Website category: restaurant
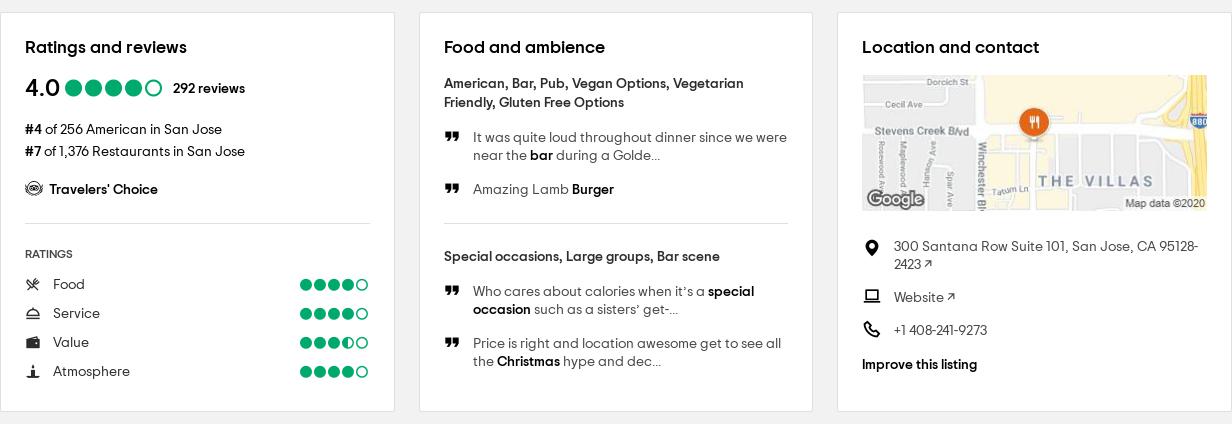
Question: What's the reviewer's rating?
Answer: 4.0

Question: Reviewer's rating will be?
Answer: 4.0

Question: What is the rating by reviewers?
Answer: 4.0

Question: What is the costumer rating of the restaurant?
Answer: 4.0

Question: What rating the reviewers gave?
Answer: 4.0

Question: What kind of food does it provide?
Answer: American, Bar, Pub, Vegan Options, Vegetarian Friendly, Gluten Free Options

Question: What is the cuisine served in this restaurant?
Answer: American, Bar, Pub, Vegan Options, Vegetarian Friendly, Gluten Free Options

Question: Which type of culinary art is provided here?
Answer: American, Bar, Pub, Vegan Options, Vegetarian Friendly, Gluten Free Options

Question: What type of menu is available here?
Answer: American, Bar, Pub, Vegan Options, Vegetarian Friendly, Gluten Free Options

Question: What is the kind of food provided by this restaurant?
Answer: American, Bar, Pub, Vegan Options, Vegetarian Friendly, Gluten Free Options

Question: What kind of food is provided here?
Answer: American, Bar, Pub, Vegan Options, Vegetarian Friendly, Gluten Free Options

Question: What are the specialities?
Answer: American, Bar, Pub, Vegan Options, Vegetarian Friendly, Gluten Free Options

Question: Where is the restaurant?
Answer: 300 Santana Row Suite 101, San Jose, CA 95128-2423

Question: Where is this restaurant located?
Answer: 300 Santana Row Suite 101, San Jose, CA 95128-2423

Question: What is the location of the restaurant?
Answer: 300 Santana Row Suite 101, San Jose, CA 95128-2423

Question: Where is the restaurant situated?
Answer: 300 Santana Row Suite 101, San Jose, CA 95128-2423

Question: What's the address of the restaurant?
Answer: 300 Santana Row Suite 101, San Jose, CA 95128-2423

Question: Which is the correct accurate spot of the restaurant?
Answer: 300 Santana Row Suite 101, San Jose, CA 95128-2423

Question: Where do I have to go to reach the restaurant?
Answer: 300 Santana Row Suite 101, San Jose, CA 95128-2423

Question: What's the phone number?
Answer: +1 408-241-9273

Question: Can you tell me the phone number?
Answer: +1 408-241-9273

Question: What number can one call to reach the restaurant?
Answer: +1 408-241-9273

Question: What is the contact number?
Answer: +1 408-241-9273

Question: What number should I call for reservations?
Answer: +1 408-241-9273

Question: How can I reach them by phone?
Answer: +1 408-241-9273